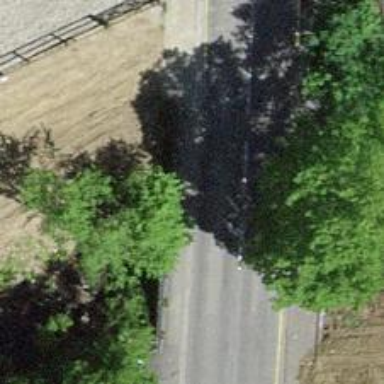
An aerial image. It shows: Culvert tunnel.